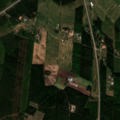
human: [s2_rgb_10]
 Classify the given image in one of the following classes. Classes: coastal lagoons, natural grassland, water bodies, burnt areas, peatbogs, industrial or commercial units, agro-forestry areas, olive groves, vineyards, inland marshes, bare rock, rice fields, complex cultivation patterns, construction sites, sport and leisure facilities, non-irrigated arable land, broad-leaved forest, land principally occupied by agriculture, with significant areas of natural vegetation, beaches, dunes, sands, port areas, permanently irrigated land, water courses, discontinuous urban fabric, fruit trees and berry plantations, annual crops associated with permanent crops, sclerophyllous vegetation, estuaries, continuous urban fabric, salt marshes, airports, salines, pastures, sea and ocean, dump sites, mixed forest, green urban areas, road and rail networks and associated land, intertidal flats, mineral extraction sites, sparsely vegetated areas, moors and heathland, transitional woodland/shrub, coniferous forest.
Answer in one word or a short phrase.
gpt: non-irrigated arable land, mixed forest, transitional woodland/shrub